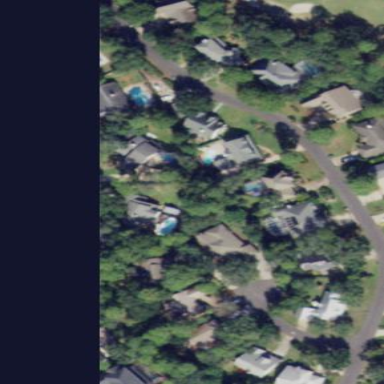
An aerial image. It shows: This residential area consists of single-family homes.